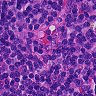
Metastatic tissue present: no